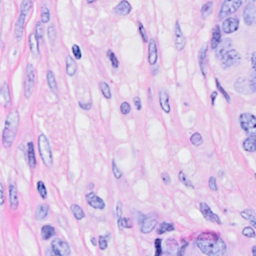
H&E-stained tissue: Breast